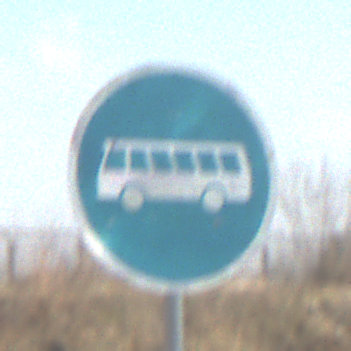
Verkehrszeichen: Busssonderstreifen
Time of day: MorningAfternoon
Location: Outdoor (Suburban)
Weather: PartlyCloudy
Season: NotSpecified
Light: Natural